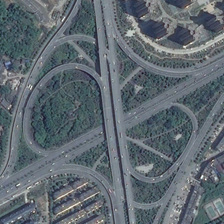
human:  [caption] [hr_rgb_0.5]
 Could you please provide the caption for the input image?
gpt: many green trees are near a viaduct .

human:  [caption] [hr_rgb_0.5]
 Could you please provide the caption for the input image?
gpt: the viaduct in the city seems very complex .

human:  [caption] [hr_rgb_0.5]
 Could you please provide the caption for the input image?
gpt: many green trees are near a viaduct .

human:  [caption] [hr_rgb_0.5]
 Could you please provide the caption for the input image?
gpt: many green trees are near a viaduct .

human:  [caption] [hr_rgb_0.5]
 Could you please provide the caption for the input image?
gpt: the viaduct in the city seems very complex .